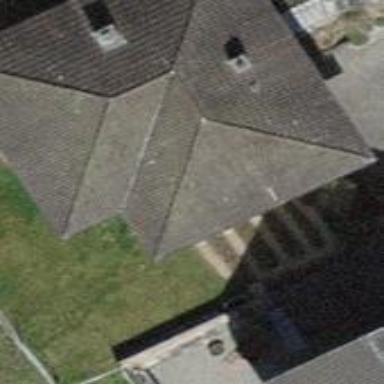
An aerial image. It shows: Simple and straightforward house.